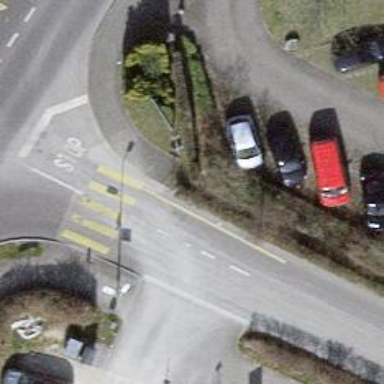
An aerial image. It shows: Kerb barrier.